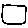
Label: square